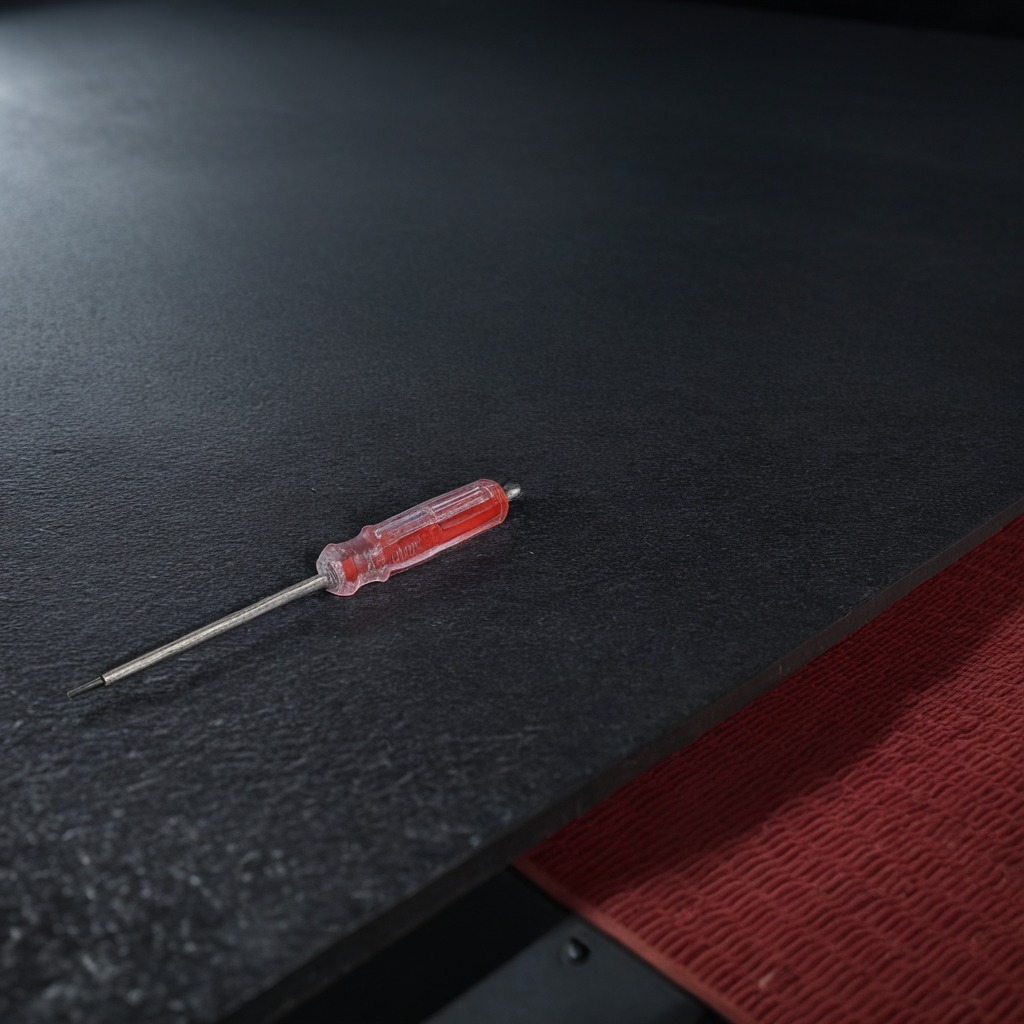
A screwdriver lies on a clean granite tabletop covered with a red rubber mat inside a workshop at night dim ambient light soft shadows worn but beneath the mat